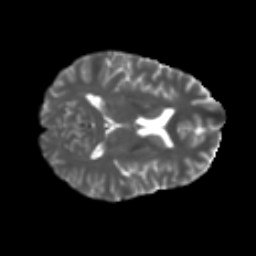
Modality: T2w
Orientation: axial
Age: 32
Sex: male
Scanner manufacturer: ge
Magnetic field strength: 3 T
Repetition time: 7.8 s
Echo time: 0.0608 s